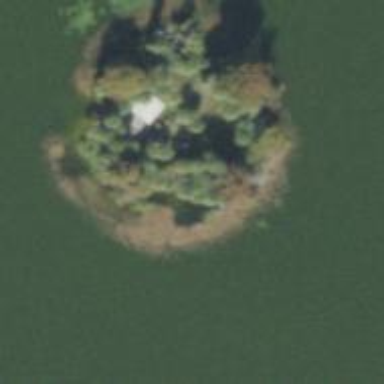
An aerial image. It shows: Islet.